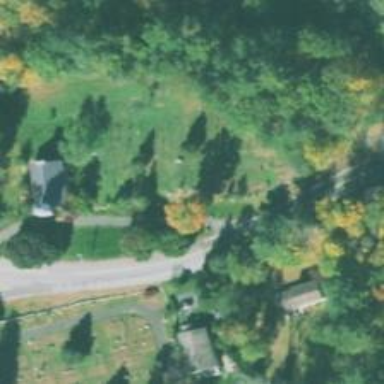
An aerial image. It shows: Cemetery.